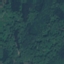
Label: Forest